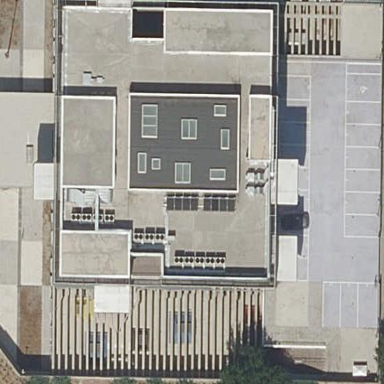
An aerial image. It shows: Police building.